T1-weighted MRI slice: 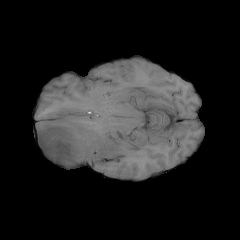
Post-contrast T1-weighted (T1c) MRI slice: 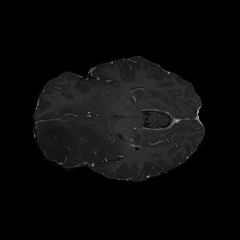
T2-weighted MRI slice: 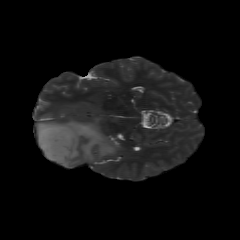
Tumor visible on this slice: yes